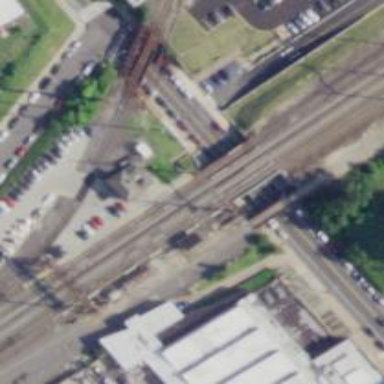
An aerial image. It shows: Bridge over railway with electrified contact lines.